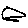
Label: moon